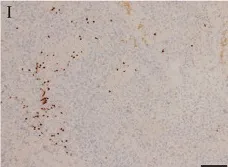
Histopathological features of the plasmablastic lymphoma (PBL) patient. And PAX-5 (scale bar, 100 mum).
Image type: pathology (immunostaining)